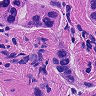
Metastatic tissue present: yes